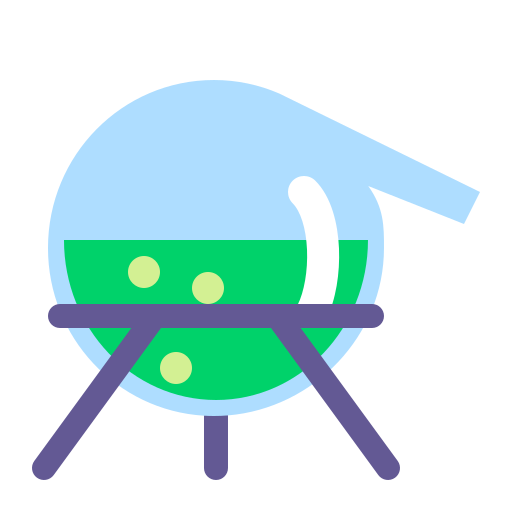
alembic flat